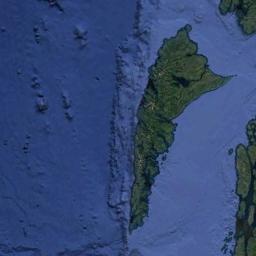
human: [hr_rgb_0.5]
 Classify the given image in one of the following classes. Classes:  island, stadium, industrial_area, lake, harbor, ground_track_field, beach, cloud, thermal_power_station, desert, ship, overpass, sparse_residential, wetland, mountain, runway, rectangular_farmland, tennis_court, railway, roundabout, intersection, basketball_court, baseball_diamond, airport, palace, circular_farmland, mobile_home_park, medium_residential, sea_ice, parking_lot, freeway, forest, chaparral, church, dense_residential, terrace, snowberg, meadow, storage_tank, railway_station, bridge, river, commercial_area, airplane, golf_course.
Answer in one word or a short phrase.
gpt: island